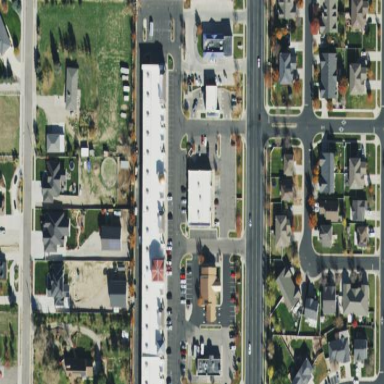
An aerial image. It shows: Retail area.